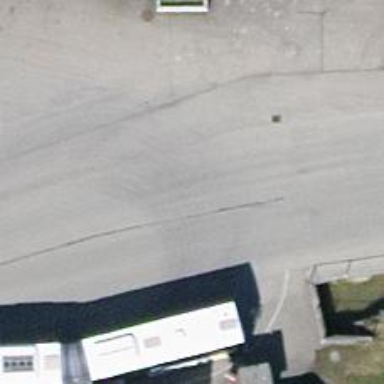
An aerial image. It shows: Public transport stop position.